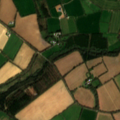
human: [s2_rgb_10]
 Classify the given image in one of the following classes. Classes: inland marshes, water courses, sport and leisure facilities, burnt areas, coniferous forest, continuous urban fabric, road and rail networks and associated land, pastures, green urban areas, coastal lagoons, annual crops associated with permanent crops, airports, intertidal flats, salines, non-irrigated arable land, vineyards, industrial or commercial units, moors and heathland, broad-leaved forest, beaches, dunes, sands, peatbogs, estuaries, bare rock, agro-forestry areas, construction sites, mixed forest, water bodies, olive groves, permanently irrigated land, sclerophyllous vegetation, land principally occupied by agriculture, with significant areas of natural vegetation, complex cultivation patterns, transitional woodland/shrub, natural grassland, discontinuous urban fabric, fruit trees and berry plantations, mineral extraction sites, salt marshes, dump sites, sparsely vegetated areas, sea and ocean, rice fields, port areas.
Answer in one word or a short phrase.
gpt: non-irrigated arable land, pastures, coniferous forest